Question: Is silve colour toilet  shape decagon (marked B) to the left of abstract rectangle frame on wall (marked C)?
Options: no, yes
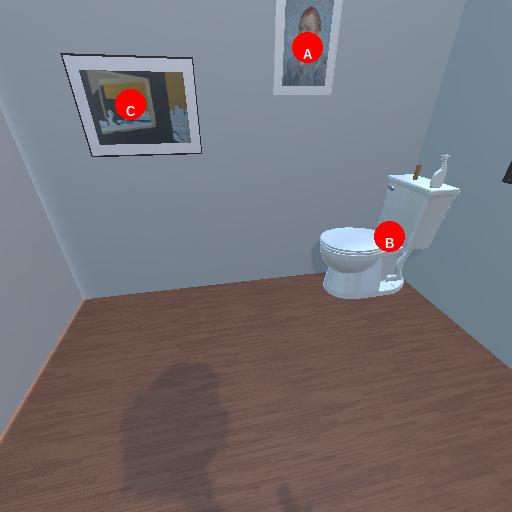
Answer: no